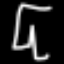
Label: pants